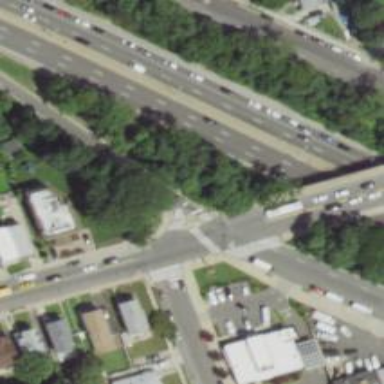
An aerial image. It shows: Marked crossing on footway.